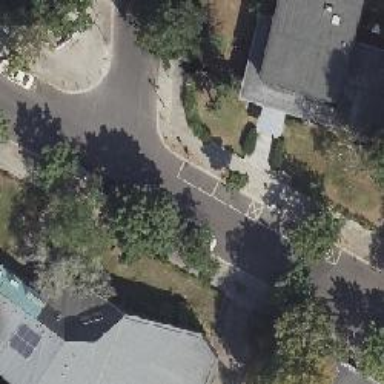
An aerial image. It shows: Sidewalk.